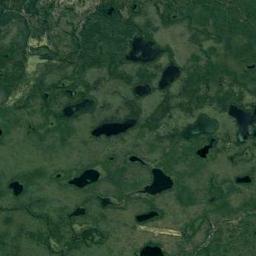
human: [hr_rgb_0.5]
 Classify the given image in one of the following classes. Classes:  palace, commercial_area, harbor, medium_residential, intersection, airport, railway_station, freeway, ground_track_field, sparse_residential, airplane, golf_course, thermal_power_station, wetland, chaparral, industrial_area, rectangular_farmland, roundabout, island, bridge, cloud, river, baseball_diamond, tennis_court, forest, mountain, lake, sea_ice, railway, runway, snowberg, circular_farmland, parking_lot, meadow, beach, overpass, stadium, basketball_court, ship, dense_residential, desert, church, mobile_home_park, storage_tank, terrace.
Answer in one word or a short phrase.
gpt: wetland